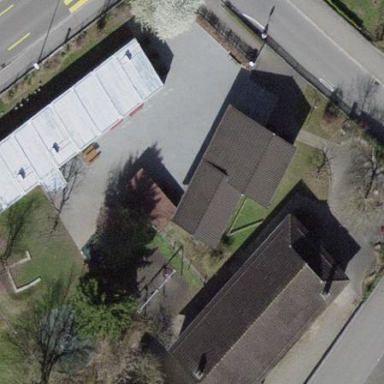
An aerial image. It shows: Kindergarten building.